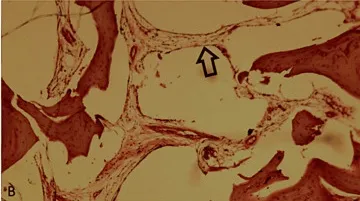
Histopathological image showing intraosseous hemangiolymphangioma (H&E 100x). . (B) Polycystic pattern with several vascular structures delimited by thin, flat endothelium in bone marrow tissue. The arrow in one of the vessels indicates endothelium. This is consistent with lymphatic vascular structure.
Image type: pathology (h&e)